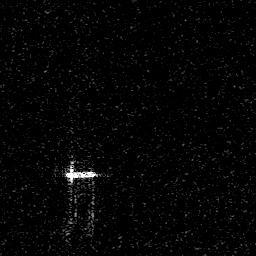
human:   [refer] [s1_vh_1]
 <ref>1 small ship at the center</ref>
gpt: <box>[[24, 65, 37, 70, 0]]</box>